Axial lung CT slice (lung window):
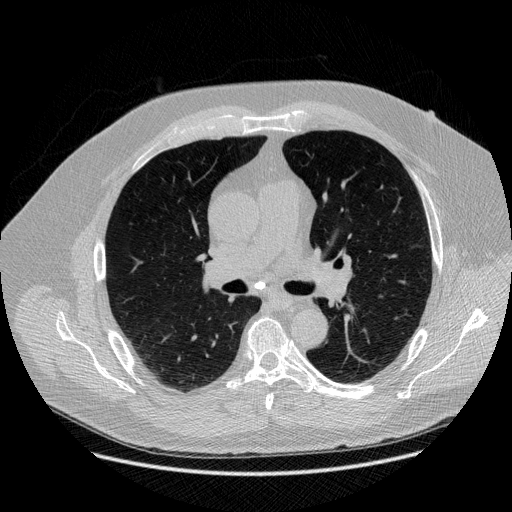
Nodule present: no